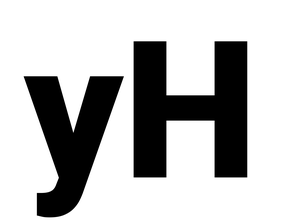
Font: Roboto_Black